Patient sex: F
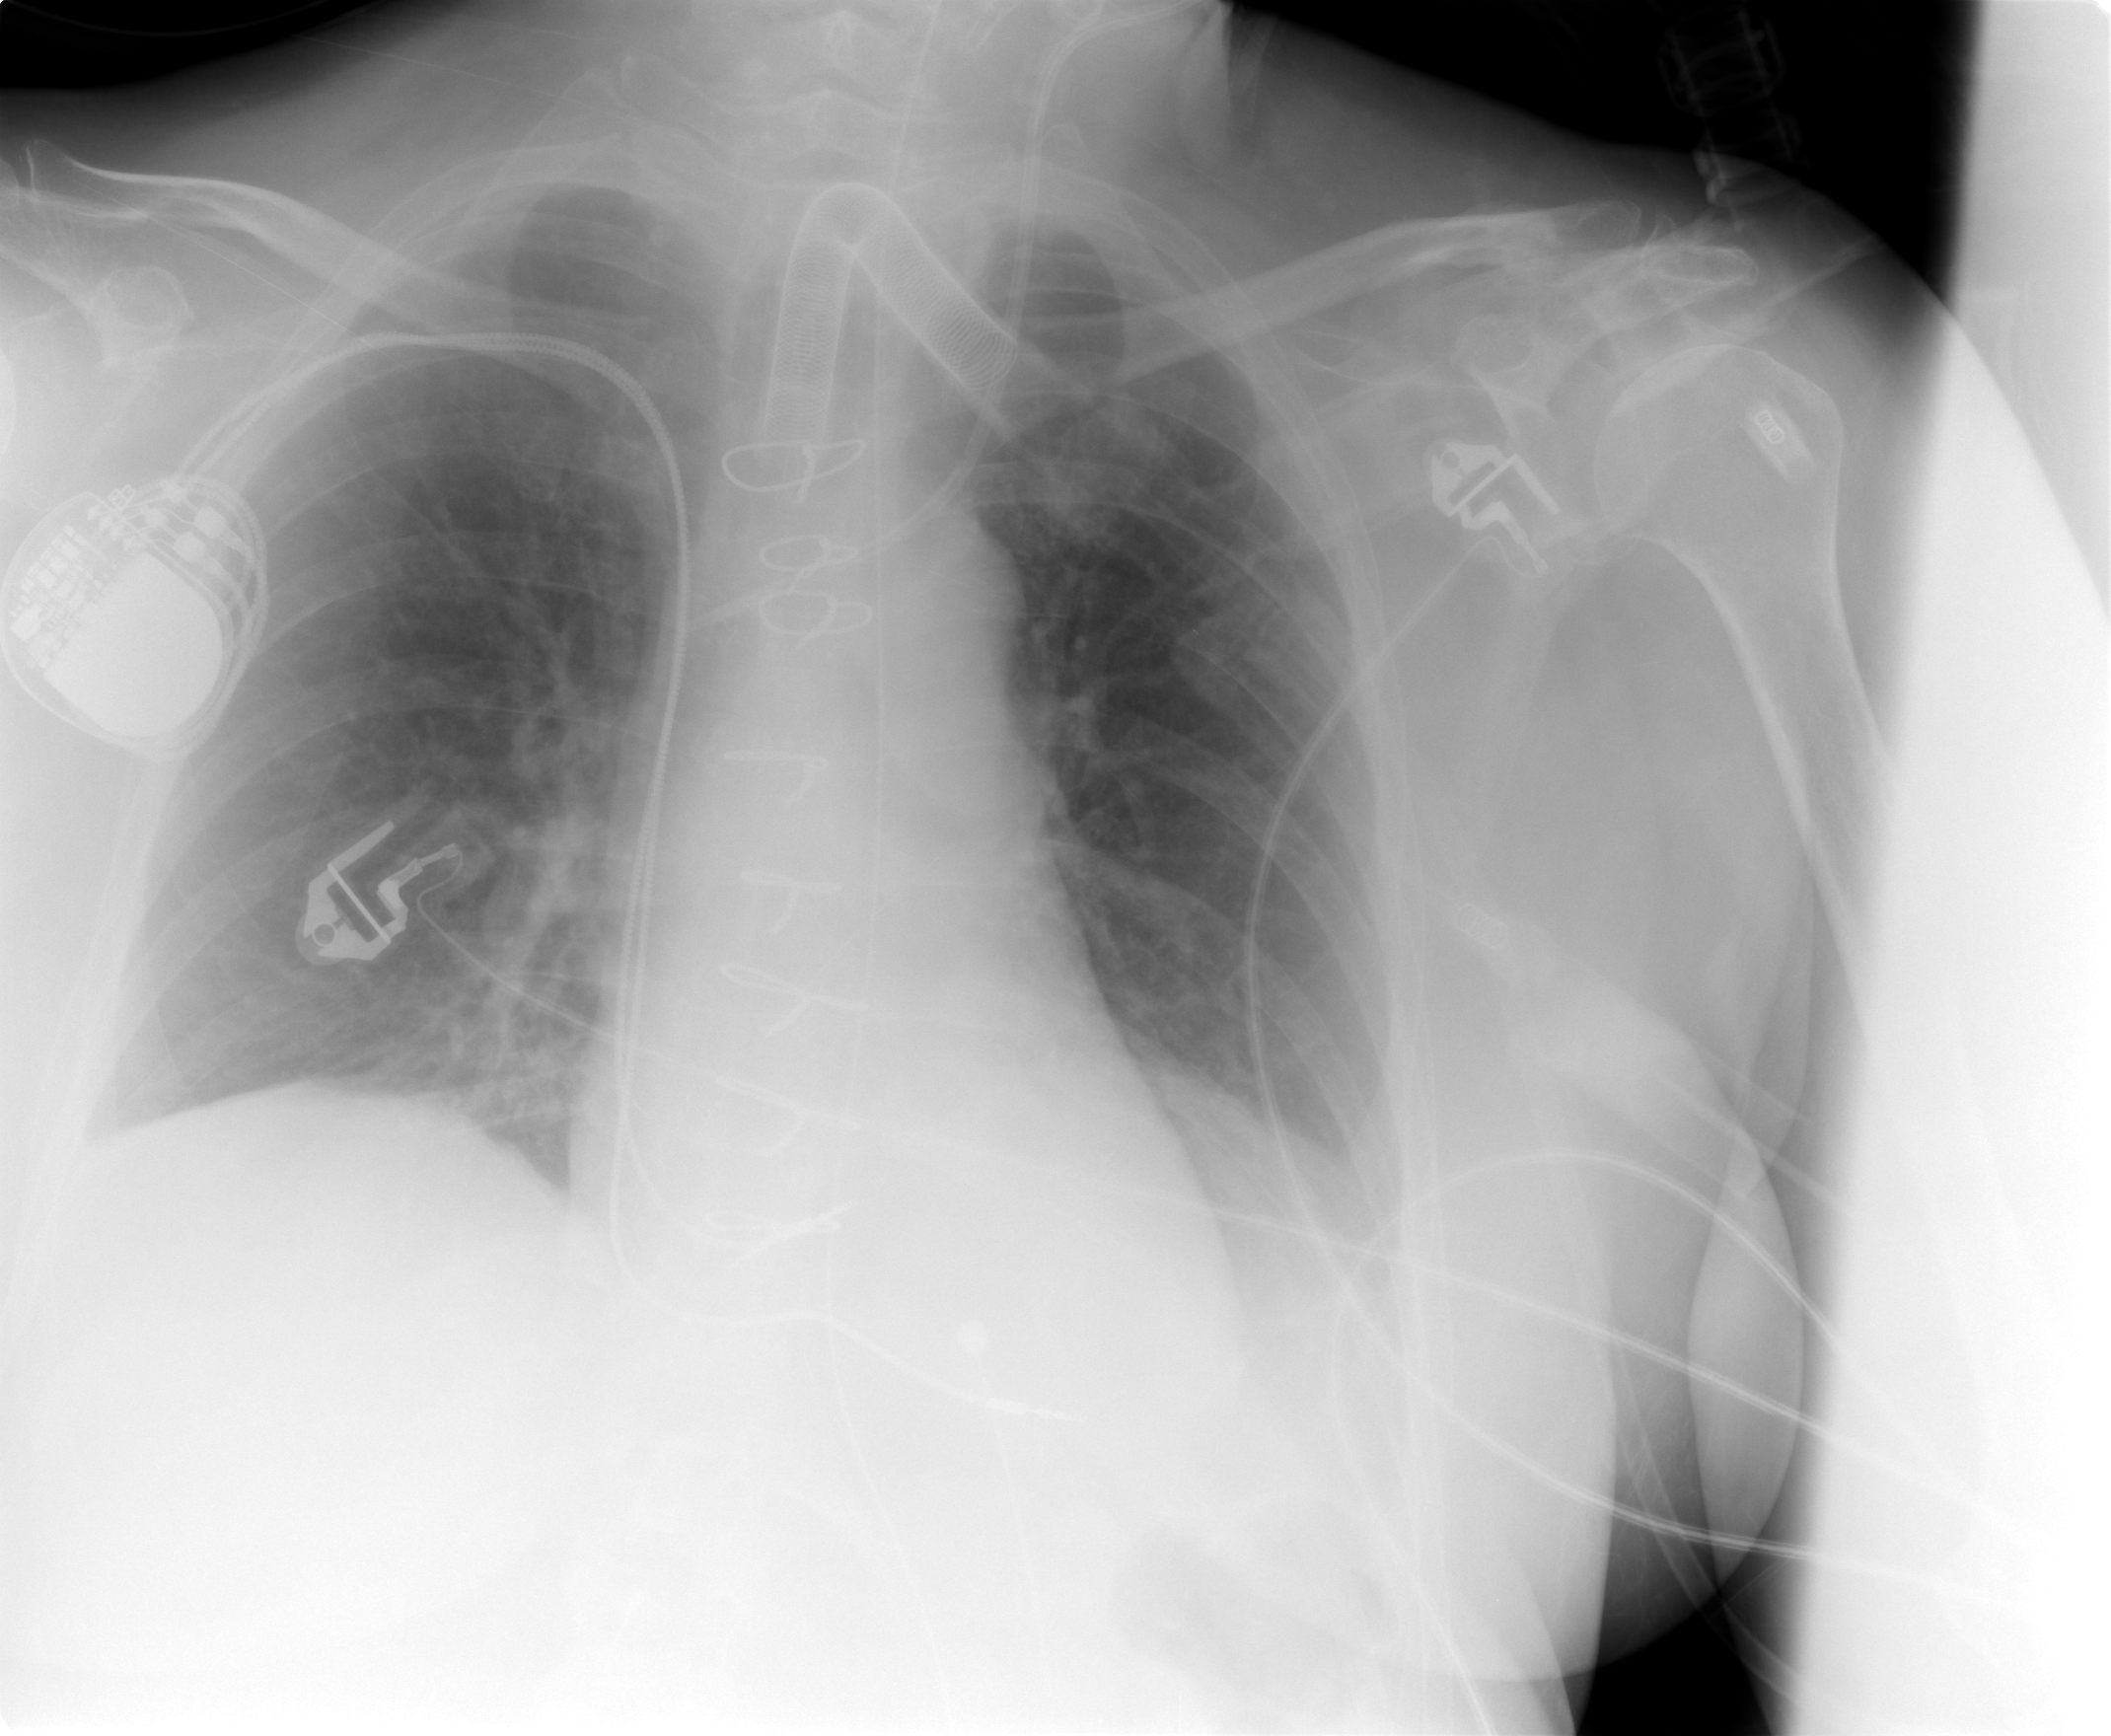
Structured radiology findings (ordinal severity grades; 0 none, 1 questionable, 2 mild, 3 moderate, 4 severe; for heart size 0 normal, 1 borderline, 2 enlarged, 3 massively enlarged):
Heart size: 0
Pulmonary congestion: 1
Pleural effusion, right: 2
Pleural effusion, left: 2
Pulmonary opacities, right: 0
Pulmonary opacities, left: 0
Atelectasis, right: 2
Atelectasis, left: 2